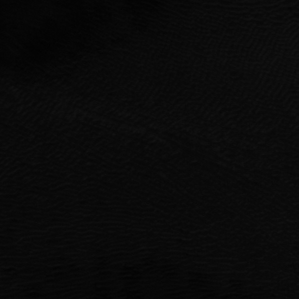
Label: frost